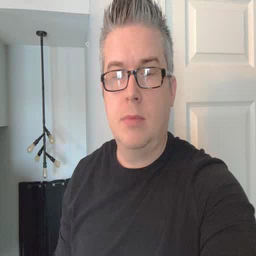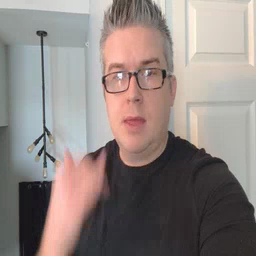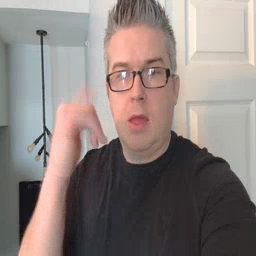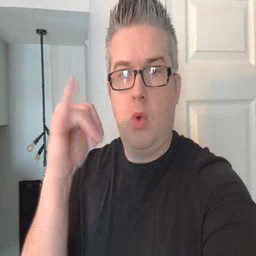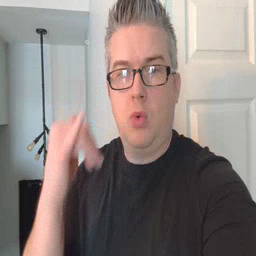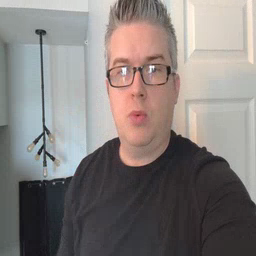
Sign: yellow